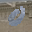
Label: 0